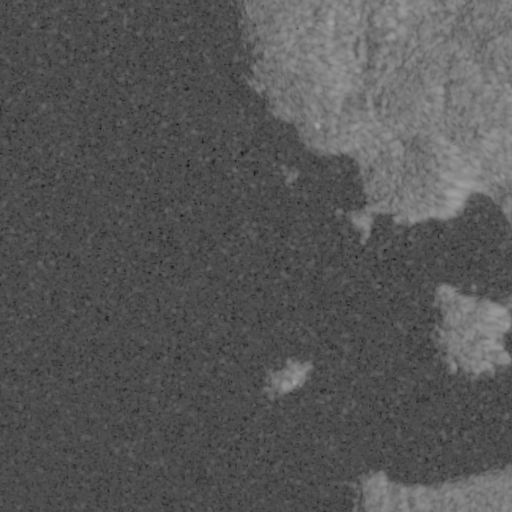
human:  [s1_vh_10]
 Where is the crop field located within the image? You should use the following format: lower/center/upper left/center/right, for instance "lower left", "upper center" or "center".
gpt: The crop field is located in the upper right of the image.
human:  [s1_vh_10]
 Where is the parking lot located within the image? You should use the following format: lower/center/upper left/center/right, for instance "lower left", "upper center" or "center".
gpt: The parking lot is located in the lower right of the image.
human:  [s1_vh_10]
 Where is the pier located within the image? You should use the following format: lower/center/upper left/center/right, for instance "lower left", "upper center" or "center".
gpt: The pier is located in the center right of the image.
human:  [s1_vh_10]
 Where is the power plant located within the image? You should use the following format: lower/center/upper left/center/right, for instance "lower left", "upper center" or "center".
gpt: There is no power plant in the image.

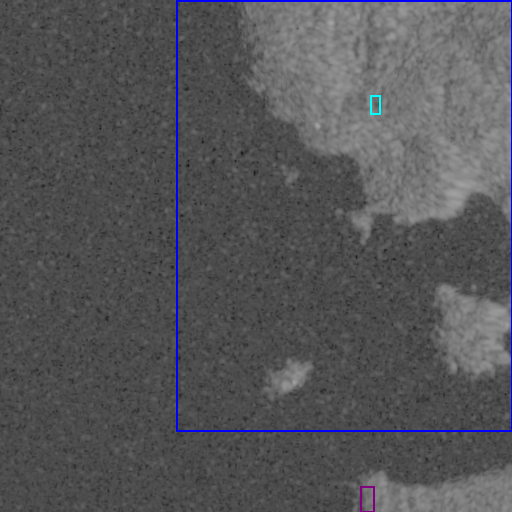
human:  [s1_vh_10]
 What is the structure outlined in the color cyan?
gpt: The structure outlined in cyan is a crop field.
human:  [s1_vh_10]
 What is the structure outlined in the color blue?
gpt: The structure outlined in blue is a park.
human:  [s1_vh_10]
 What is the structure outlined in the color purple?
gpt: The structure outlined in purple is a parking lot.
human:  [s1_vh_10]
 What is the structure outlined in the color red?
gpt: There is no red outline.